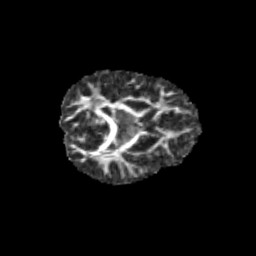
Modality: FA
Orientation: axial
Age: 12
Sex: female
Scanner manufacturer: siemens
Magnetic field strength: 3 T
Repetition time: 3.8 s
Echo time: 0.07 s